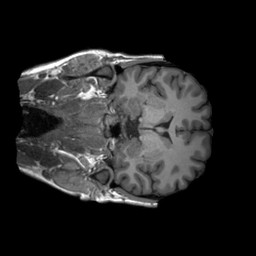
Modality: T1w
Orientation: coronal
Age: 25
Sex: female
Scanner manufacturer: siemens
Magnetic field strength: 3 T
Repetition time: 2.3 s
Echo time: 0.00232 s